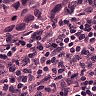
Metastatic tissue present: yes